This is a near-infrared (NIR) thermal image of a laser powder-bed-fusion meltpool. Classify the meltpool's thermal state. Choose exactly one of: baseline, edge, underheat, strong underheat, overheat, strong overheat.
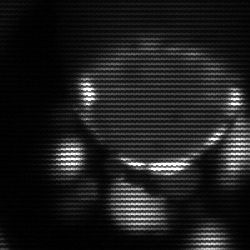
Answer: edge